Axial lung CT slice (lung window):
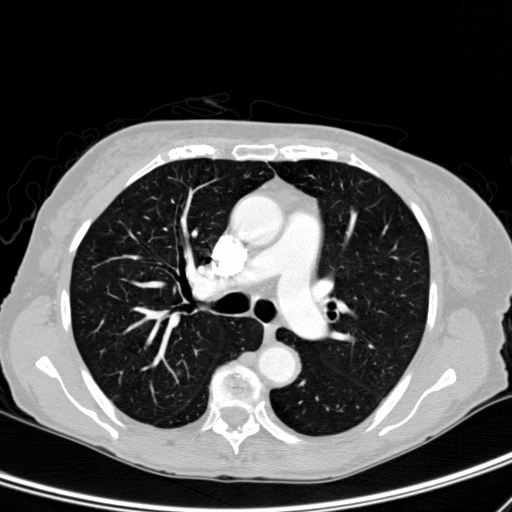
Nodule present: no